This plot shows a bearing's acceleration signal over time (raw waveform). Diagnose the bearing from this image, choosing from: normal, inner_race, outer_race, ball.
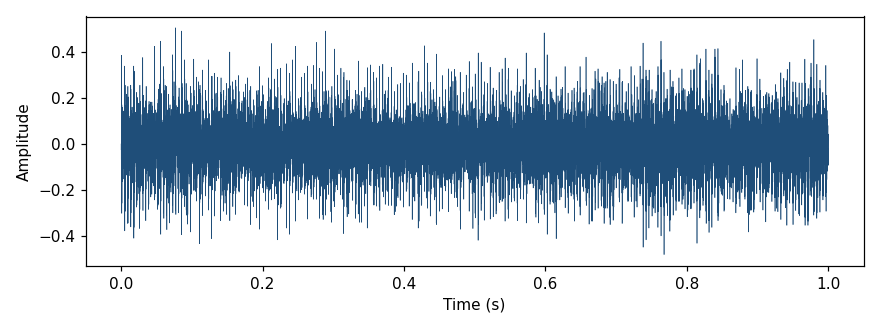
Answer: outer_race